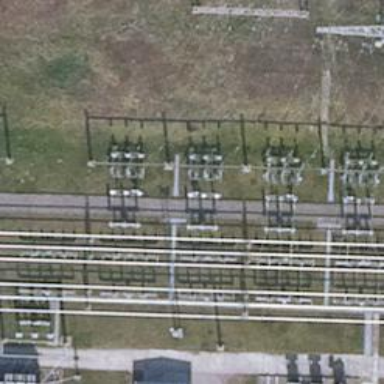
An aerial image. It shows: Three power lines with cables.